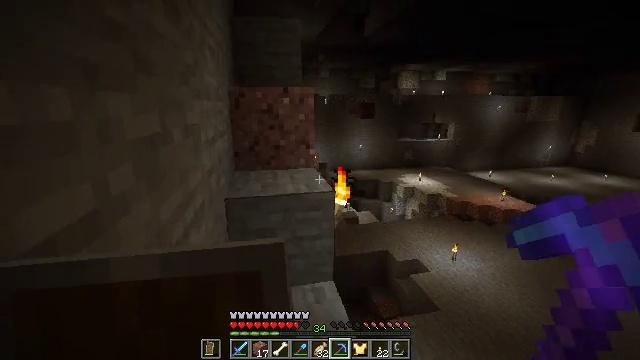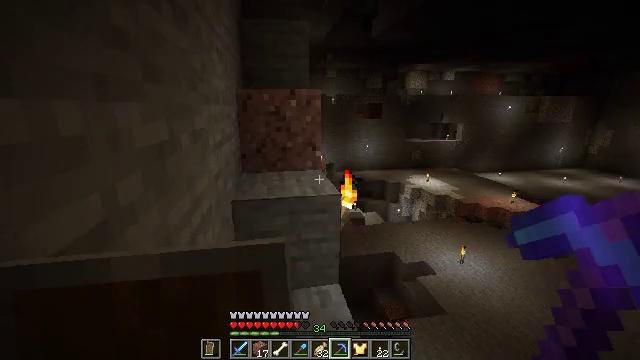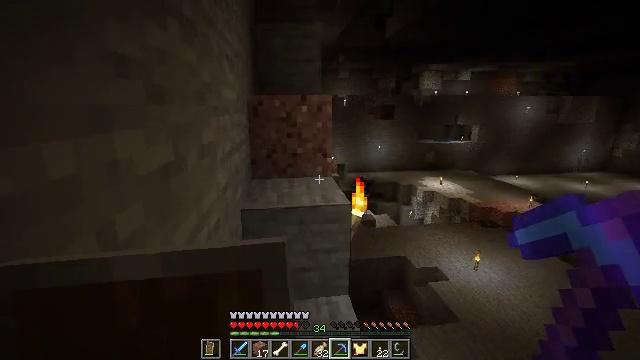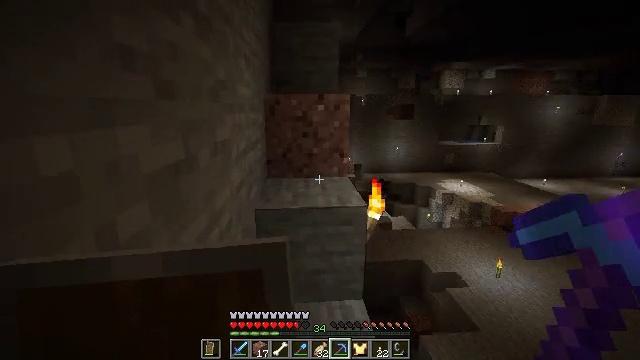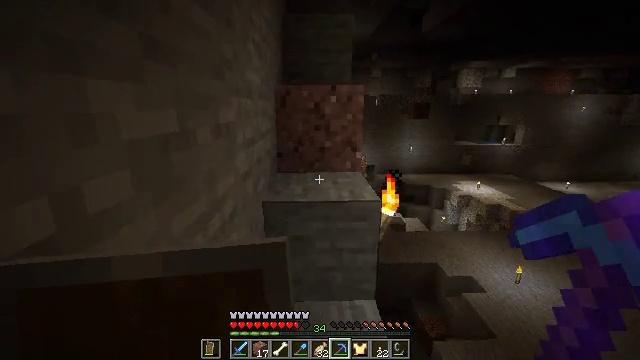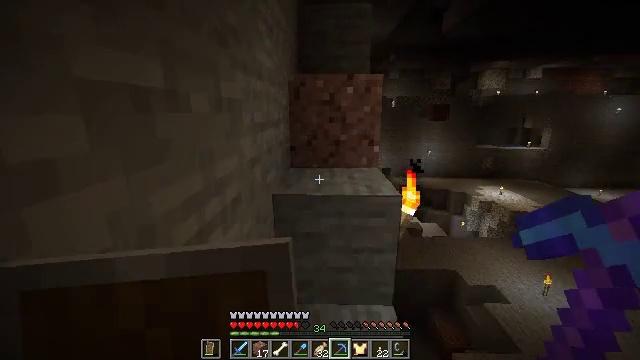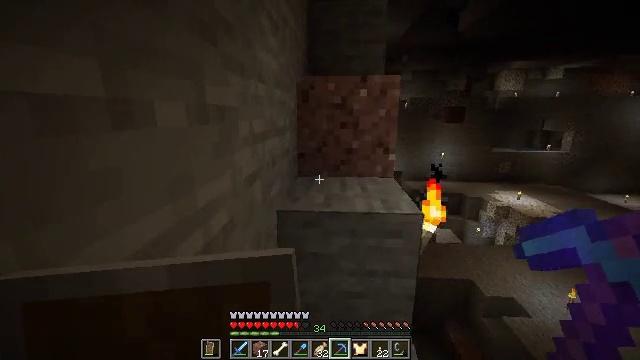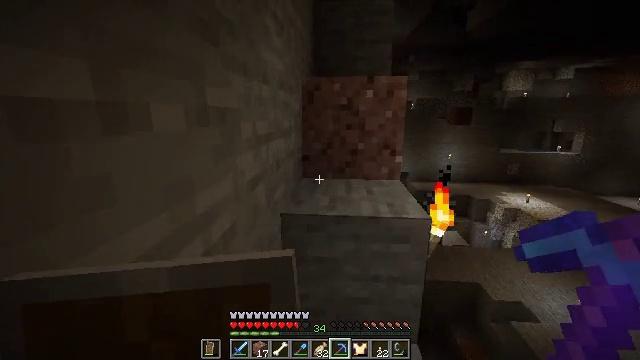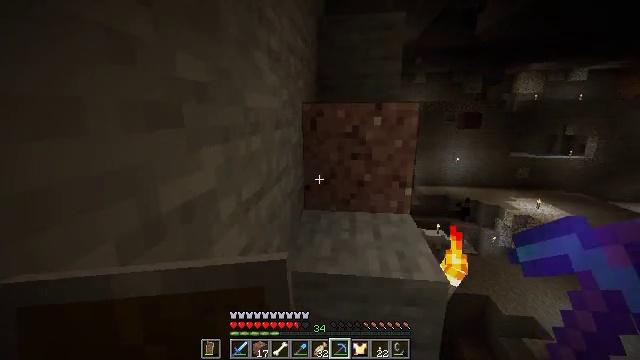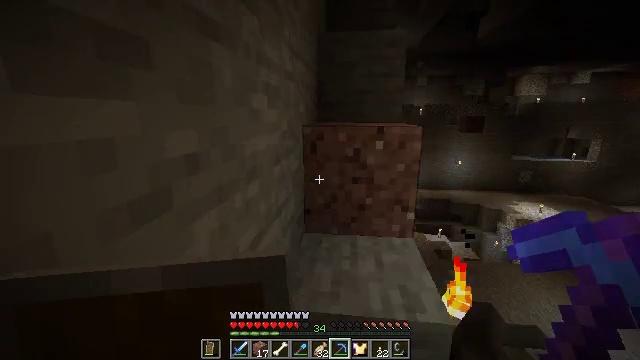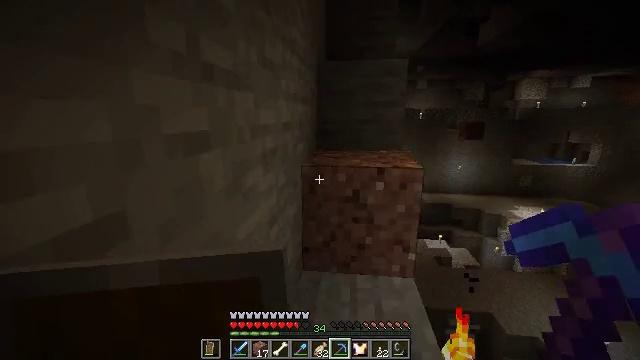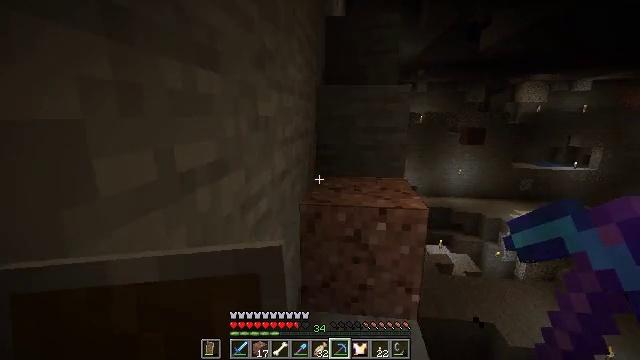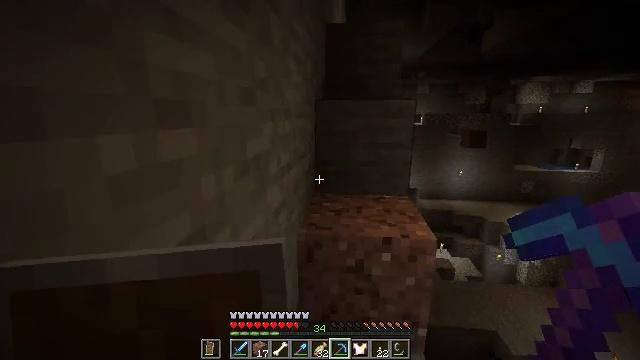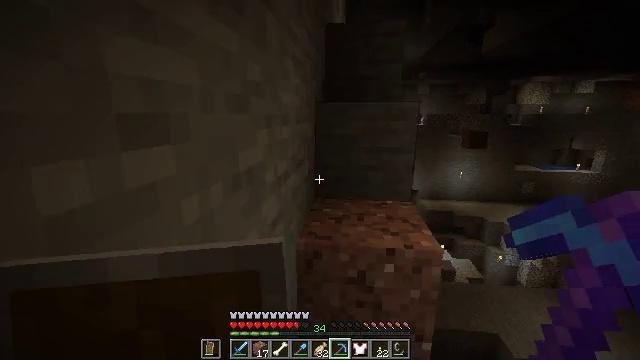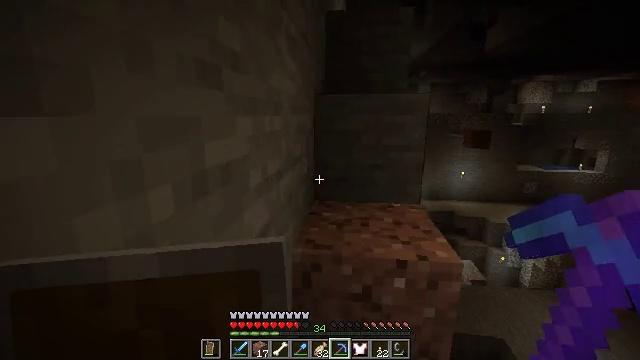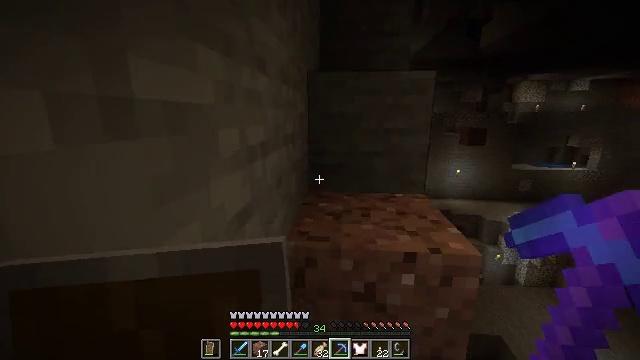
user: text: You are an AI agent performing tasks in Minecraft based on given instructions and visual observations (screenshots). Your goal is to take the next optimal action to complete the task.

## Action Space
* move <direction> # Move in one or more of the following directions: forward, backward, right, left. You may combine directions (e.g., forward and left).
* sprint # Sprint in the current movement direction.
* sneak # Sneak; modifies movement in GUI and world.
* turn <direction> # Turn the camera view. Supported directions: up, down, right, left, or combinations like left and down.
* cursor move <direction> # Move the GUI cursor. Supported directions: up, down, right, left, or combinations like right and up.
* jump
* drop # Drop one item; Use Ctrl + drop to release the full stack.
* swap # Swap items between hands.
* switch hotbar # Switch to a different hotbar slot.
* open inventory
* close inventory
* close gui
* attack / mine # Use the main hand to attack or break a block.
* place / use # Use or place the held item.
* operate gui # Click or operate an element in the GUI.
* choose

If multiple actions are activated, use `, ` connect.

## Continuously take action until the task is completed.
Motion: motion action
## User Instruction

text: Remove a golden chestplate from the inventory.
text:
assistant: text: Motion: move forward, turn left
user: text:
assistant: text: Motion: move forward, turn left
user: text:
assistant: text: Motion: move forward, turn left
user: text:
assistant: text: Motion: move forward, turn left
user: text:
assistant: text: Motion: move forward, turn left
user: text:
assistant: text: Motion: move forward, turn left
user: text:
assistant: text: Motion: move forward, turn left
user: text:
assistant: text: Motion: move forward, turn left, jump
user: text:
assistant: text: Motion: move forward, jump
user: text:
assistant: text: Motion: move forward
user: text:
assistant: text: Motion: move forward
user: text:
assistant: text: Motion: move forward
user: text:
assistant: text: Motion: move forward
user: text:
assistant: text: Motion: move forward
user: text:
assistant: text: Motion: move forward, turn right
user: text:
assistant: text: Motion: move forward, turn right, jump
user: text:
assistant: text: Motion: move forward, jump
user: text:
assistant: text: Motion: move forward, jump
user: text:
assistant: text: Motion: move forward, jump
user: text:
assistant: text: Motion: move forward
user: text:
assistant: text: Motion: move forward
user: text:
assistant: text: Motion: move forward
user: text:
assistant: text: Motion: move forward
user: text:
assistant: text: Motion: move forward
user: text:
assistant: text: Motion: move forward, jump
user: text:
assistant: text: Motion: move forward, jump
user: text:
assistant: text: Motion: move forward, jump
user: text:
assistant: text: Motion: move forward
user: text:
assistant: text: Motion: move forward
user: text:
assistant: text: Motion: move forward